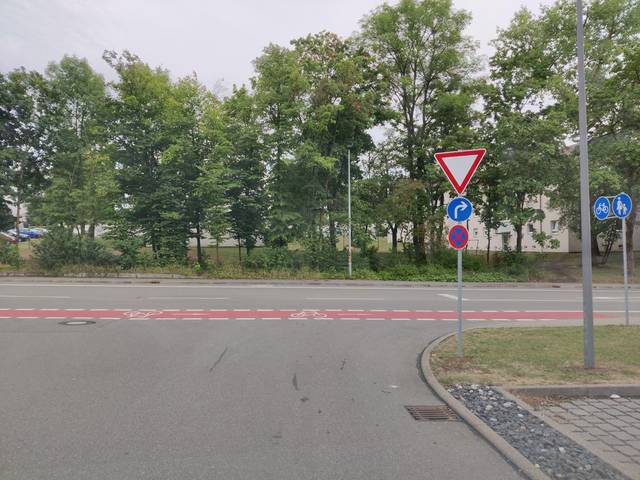
Region: Germany
Coordinates: 48.683, 9.001